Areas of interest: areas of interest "Company"
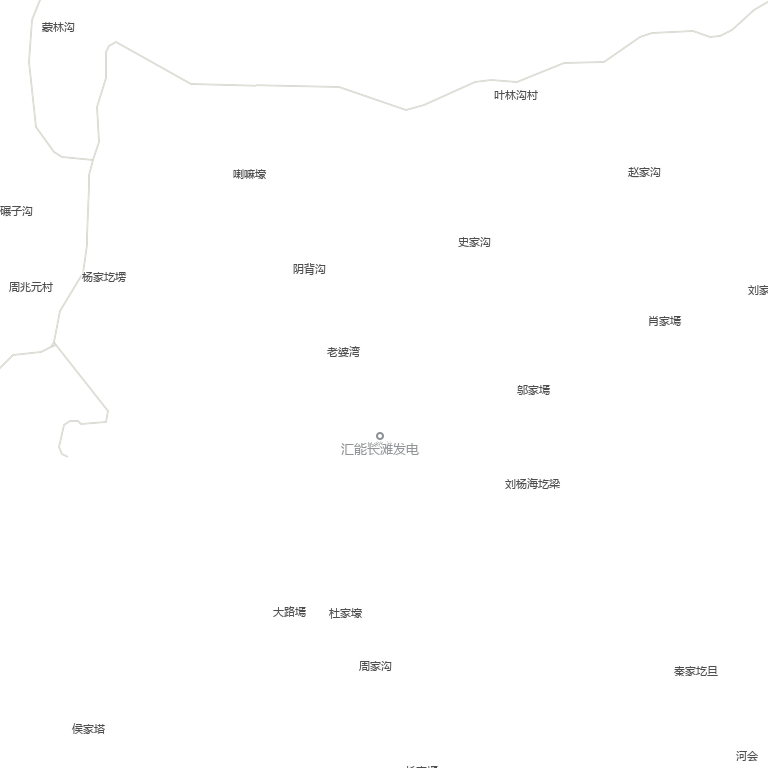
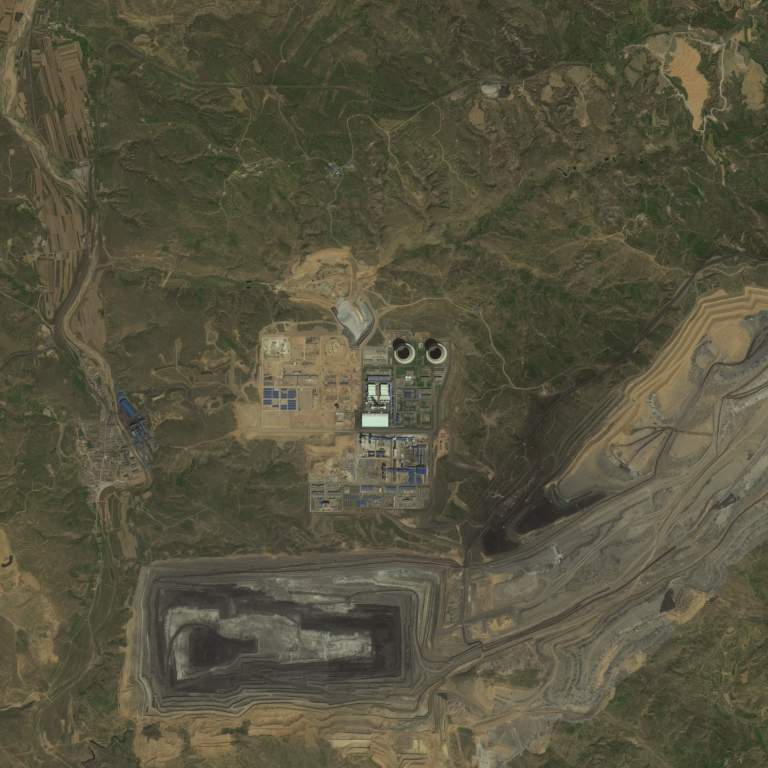